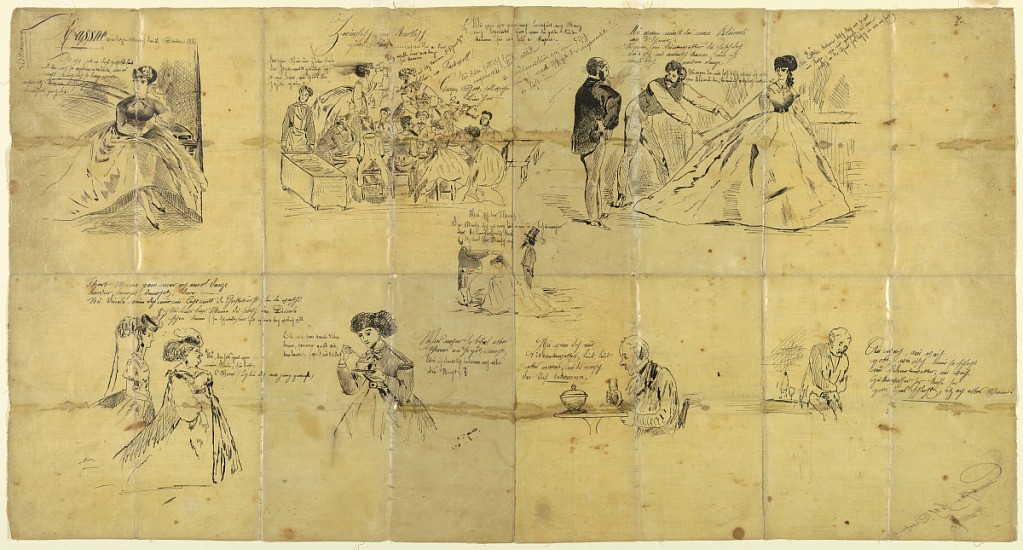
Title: Sheet of cartoons of contemporary life
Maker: A. Bonaventure, French
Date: October 29, 1866
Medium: Pen and black ink on glazed linen
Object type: Drawing
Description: Eight vignettes, with accompanying text in German and French, showing several scenes with figures. Top register shows a scene with a seated woman; then a group of people sitting at a table; and a woman and man with a tailor measuring her dress. Below, register shows two women in profile; a woman drinking from a teacup; a man drinking from a glass; then the same man hunched over clutching his stomach. There is text throughout in black ink.